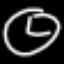
Label: clock